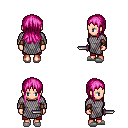
a pixel art fantasy rpg character, female body template, human, light skin, chain mail, red pants, pink unkempt hairstyle, cloth bracers, white slippers, dagger, four views (front, back, left, right), 2x2 character sprite sheet, small pixel art, hard edges, no anti-aliasing